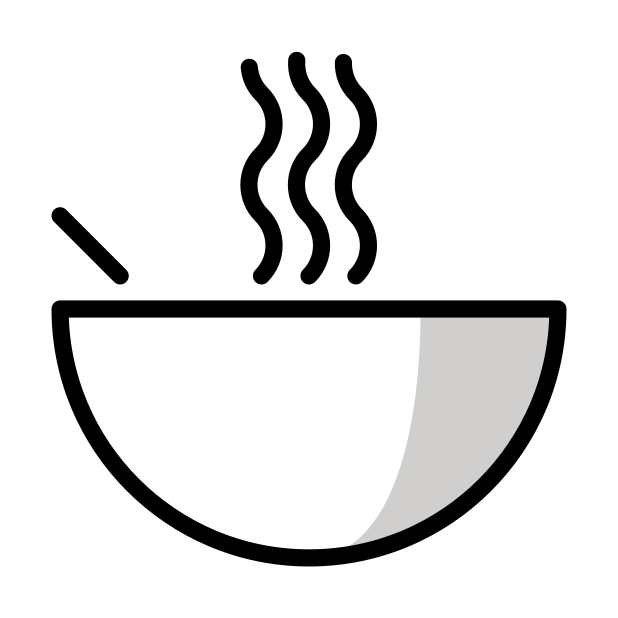
pot of food